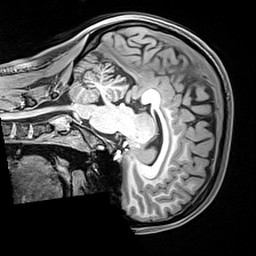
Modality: T1w
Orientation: sagittal
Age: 22
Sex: female
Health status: healthy
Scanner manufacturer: siemens
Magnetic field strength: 3 T
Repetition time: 2.4 s
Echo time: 0.00217 s